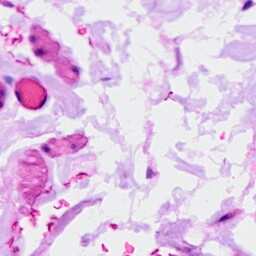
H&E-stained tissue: Ovarian